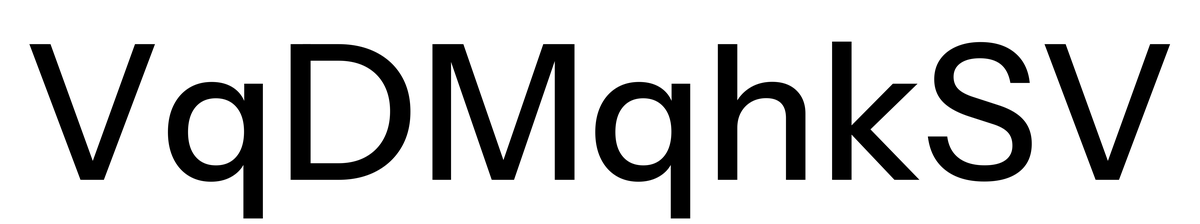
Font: InstrumentSans_Medium